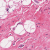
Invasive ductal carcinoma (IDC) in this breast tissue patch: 0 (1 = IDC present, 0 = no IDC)